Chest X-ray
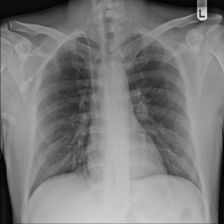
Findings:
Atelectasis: negative
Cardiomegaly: negative
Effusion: negative
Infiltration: negative
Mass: negative
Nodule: negative
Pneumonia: negative
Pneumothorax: negative
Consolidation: negative
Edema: negative
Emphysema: negative
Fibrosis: negative
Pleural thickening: negative
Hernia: negative